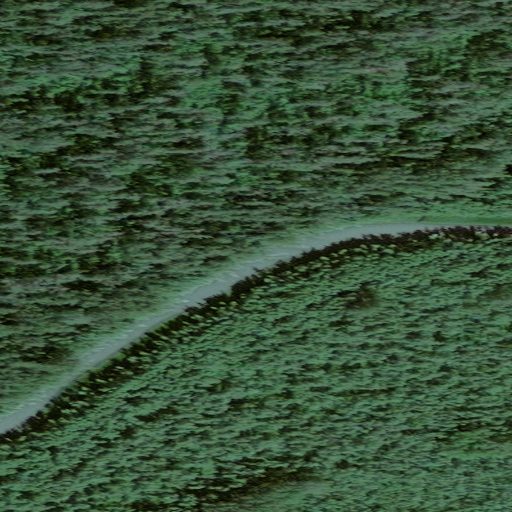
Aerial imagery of island in Alaska named Sevenmile Island containing only unknown